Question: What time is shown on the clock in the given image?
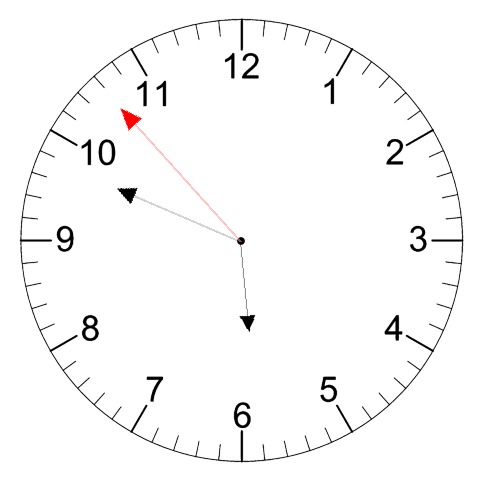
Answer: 05:48:53